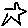
Label: star